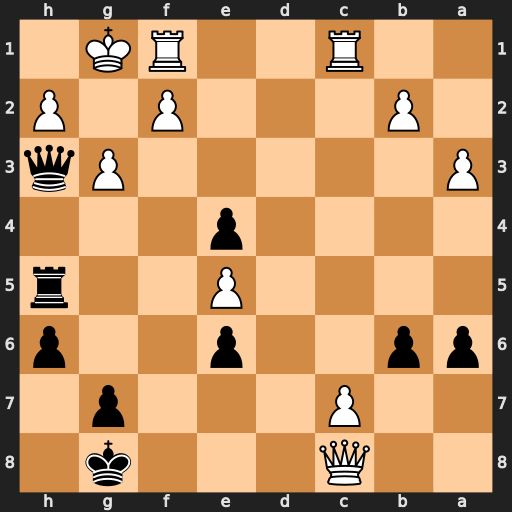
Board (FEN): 2Q3k1/2P3p1/pp2p2p/4P2r/4p3/P5Pq/1P3P1P/2R2RK1
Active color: b
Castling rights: -
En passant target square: -
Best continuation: Kh7 Qh8+ Kxh8 c8=Q+ Kh7 Qh8+ Kxh8